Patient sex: M
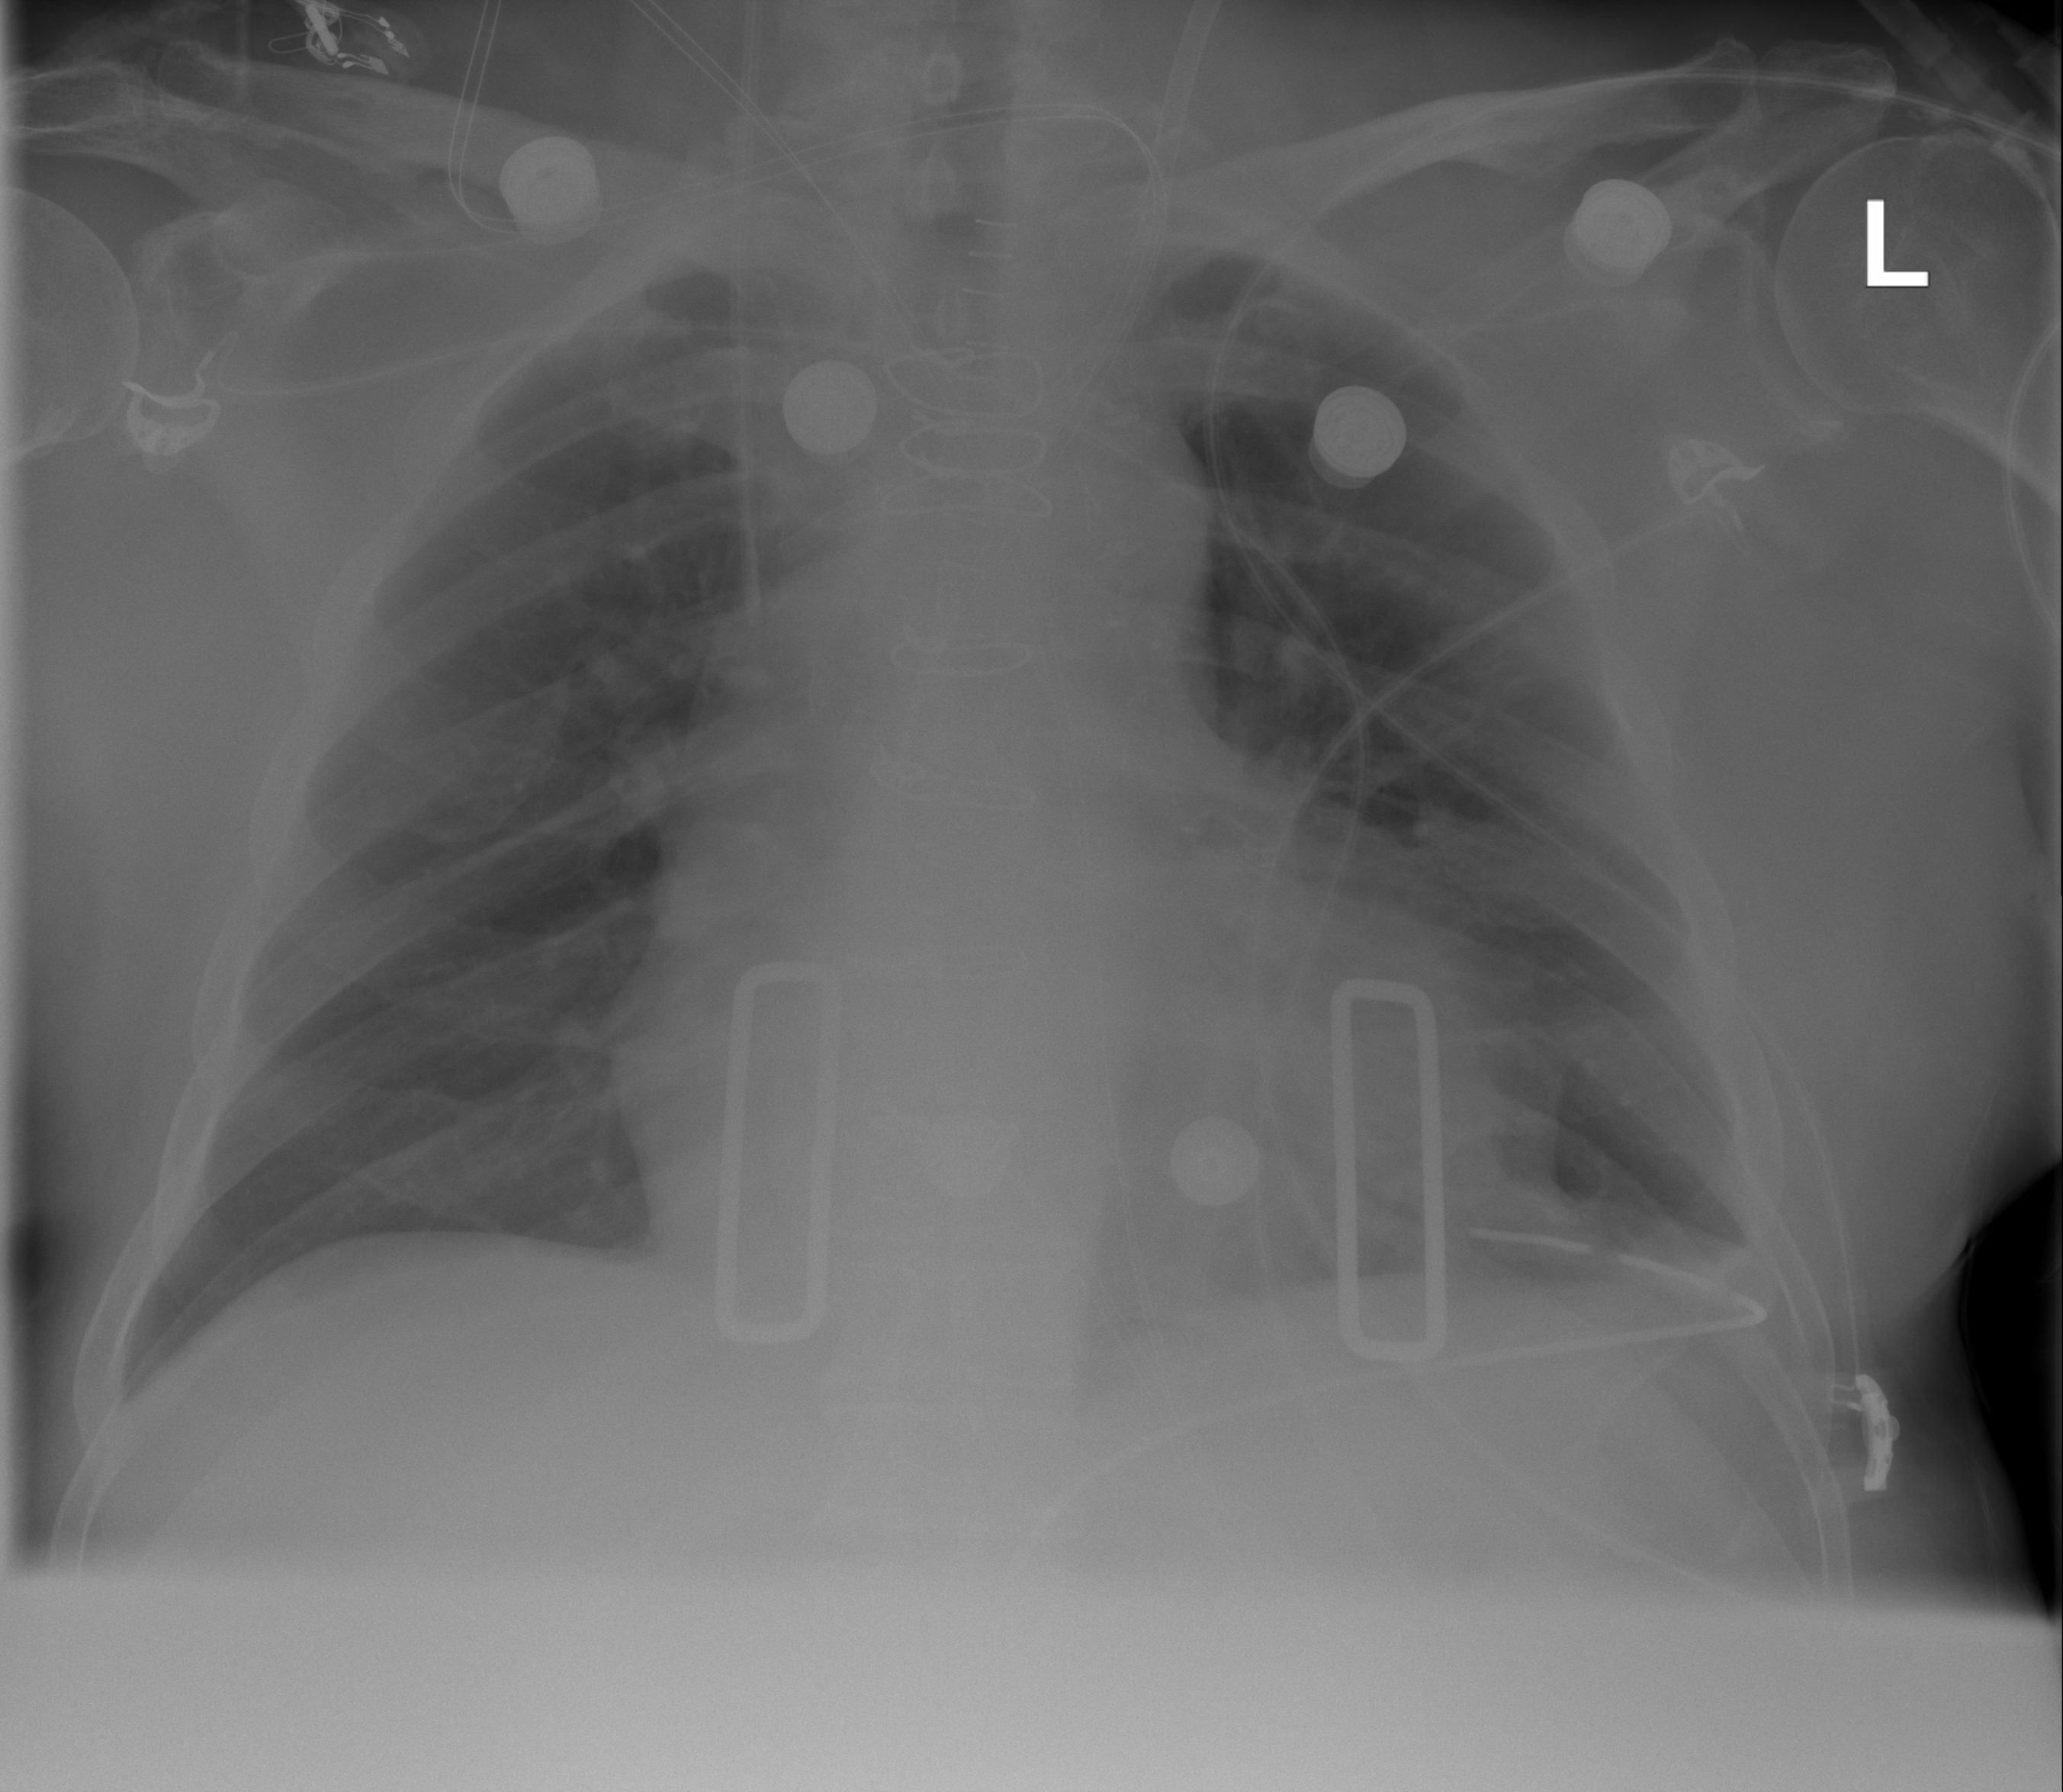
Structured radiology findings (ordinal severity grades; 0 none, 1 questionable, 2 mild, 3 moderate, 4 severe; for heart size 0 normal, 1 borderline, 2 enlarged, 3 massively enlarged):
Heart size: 2
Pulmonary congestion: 0
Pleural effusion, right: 0
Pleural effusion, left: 0
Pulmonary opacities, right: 0
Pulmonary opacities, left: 0
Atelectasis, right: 1
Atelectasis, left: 1